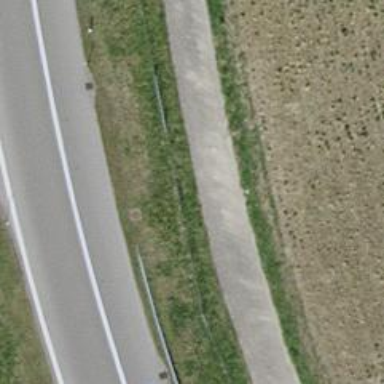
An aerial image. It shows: Track with grade 1 quality.